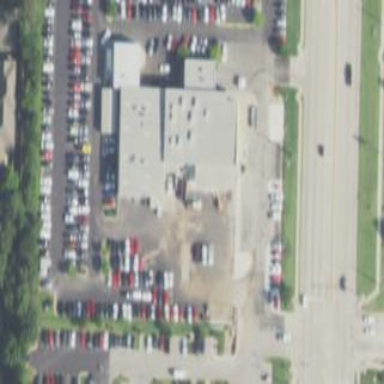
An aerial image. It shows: Building housing car shop.